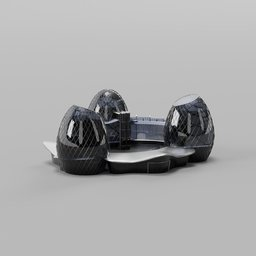
Label: architecture